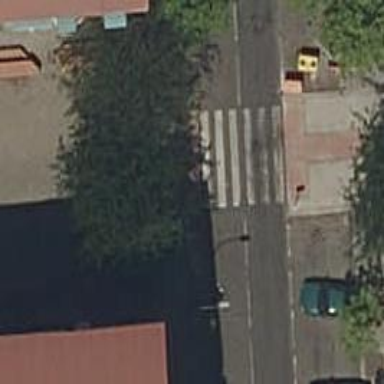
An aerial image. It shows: Uncontrolled road crossing.